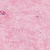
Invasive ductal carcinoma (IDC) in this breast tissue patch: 0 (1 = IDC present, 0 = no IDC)